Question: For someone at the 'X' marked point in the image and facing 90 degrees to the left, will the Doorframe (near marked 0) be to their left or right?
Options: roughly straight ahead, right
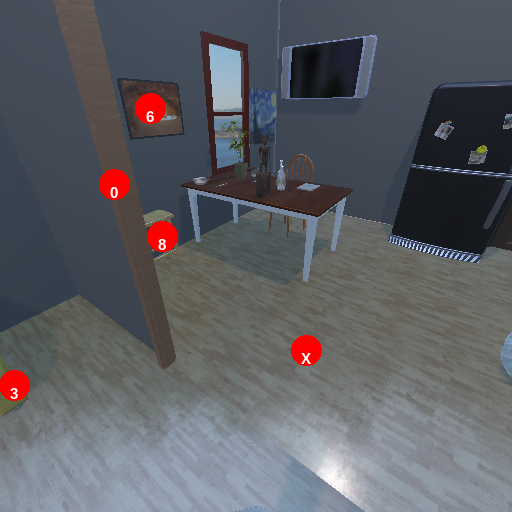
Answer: roughly straight ahead